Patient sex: F
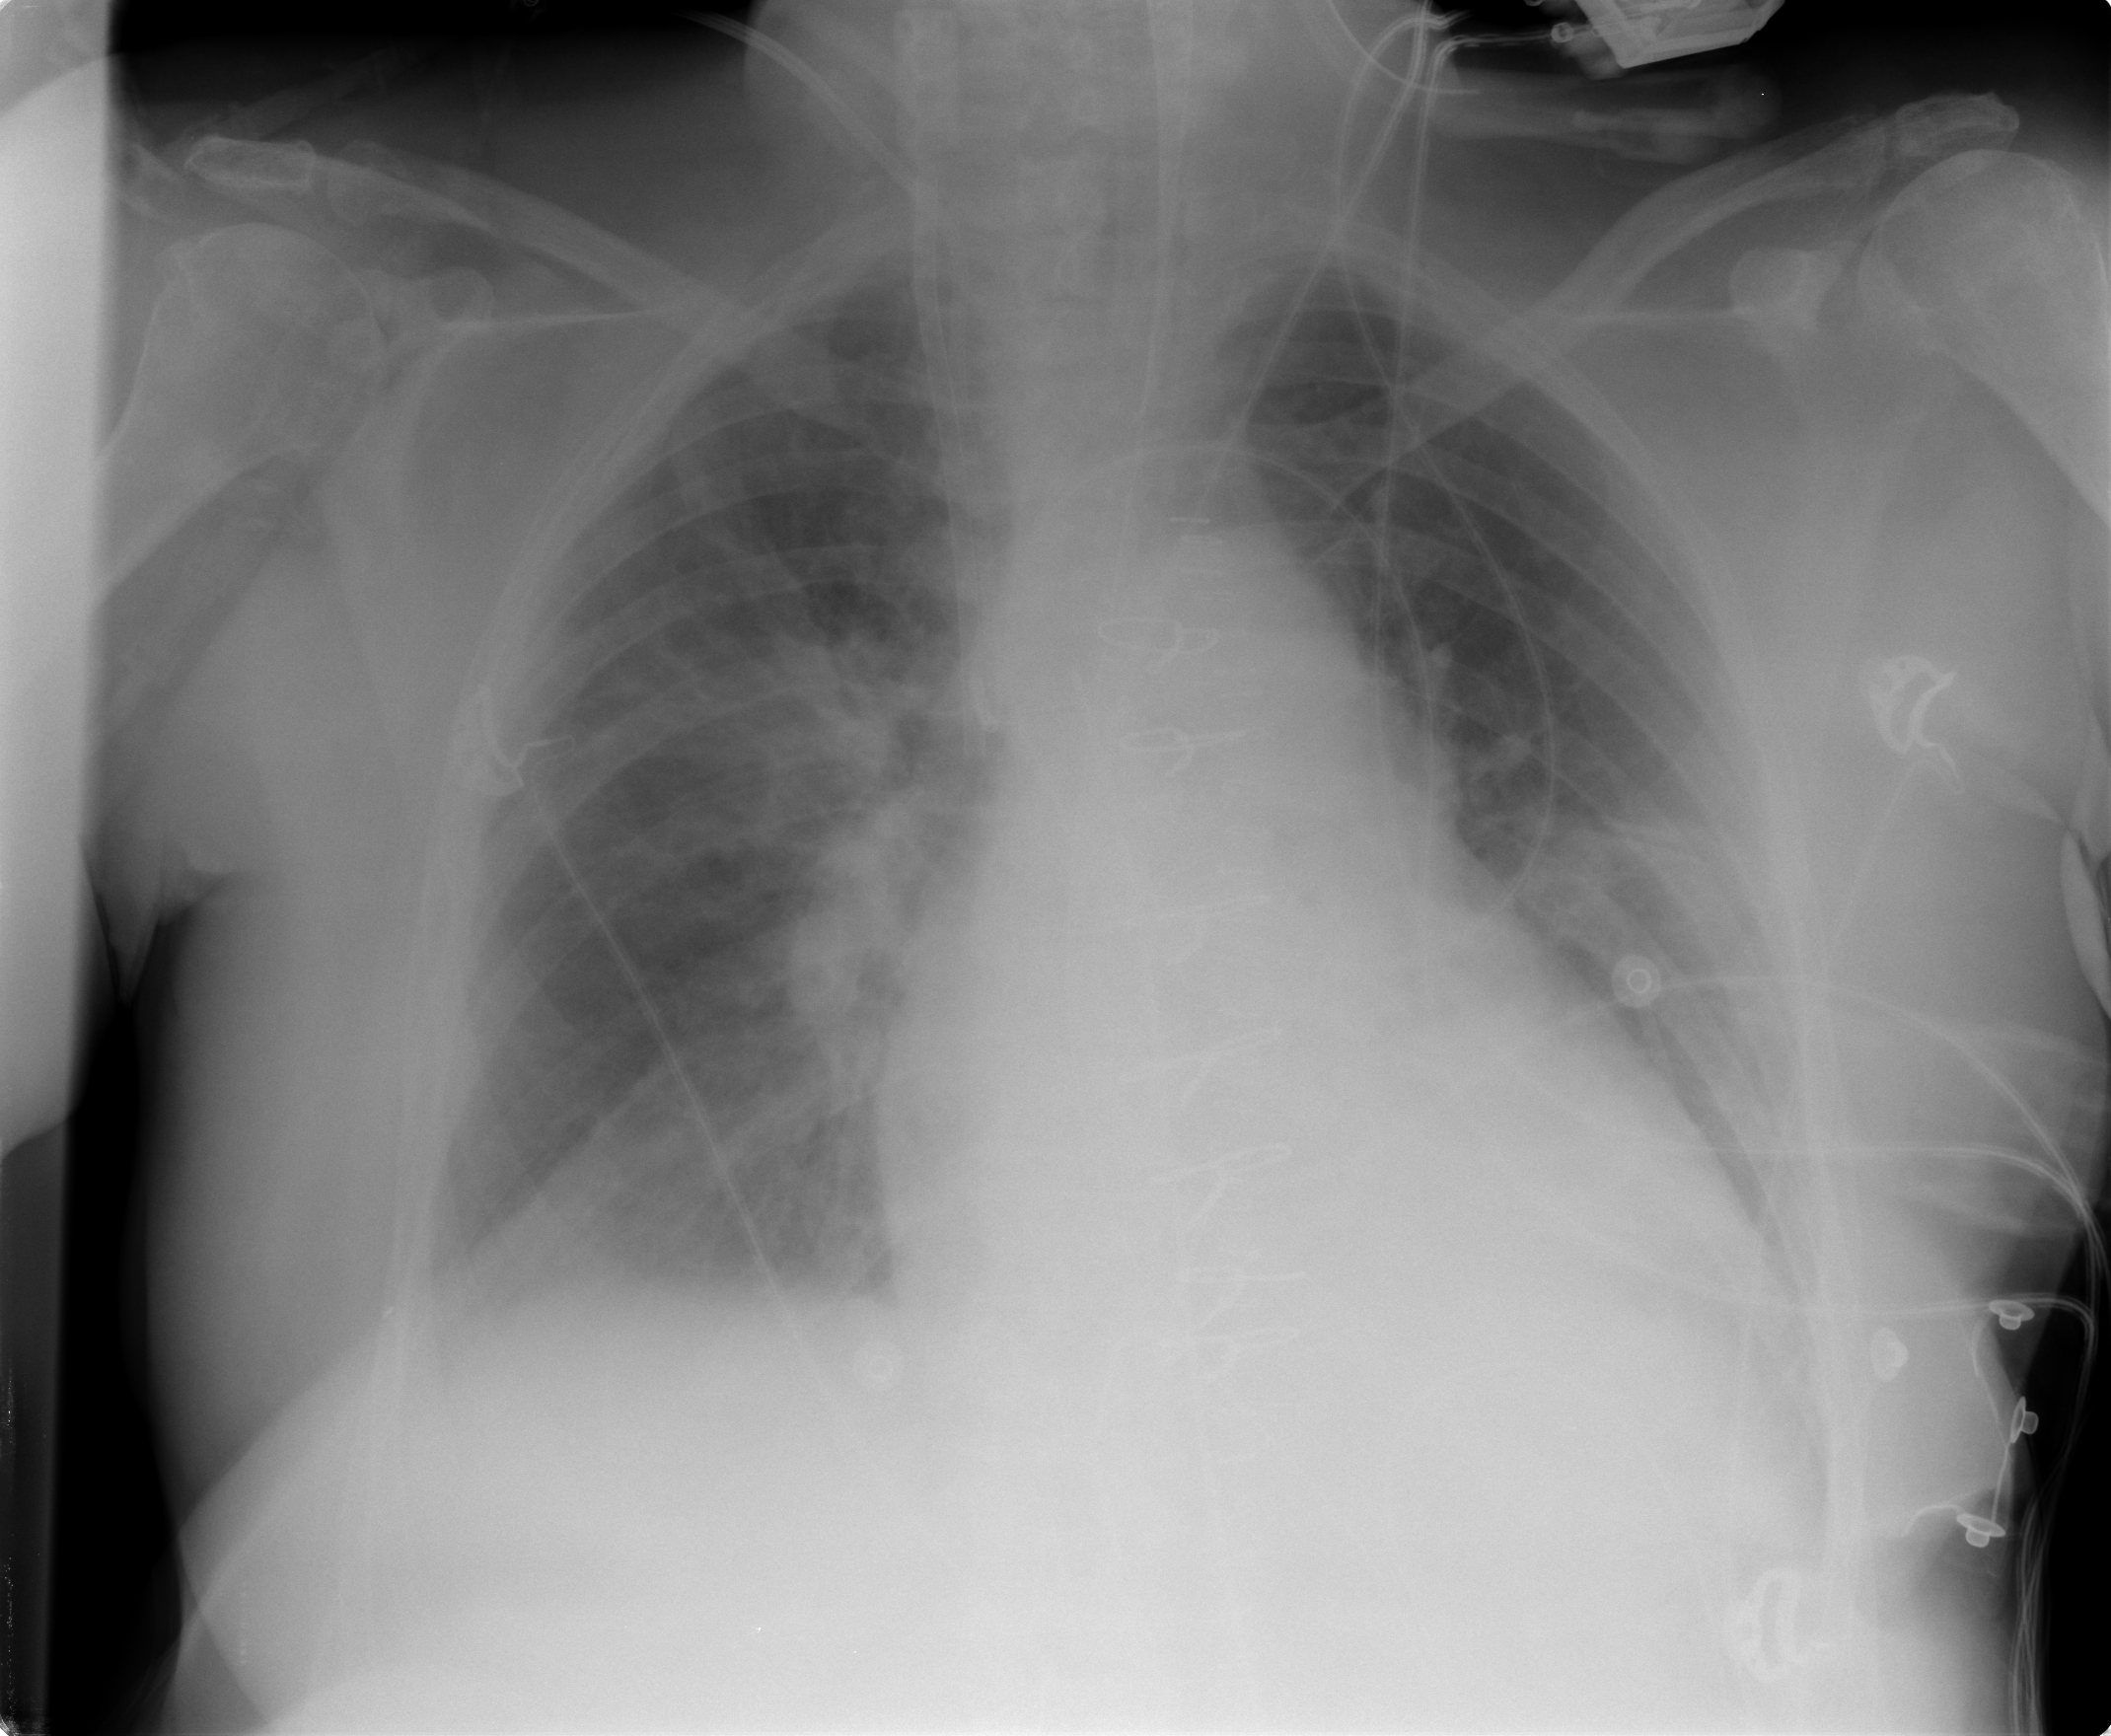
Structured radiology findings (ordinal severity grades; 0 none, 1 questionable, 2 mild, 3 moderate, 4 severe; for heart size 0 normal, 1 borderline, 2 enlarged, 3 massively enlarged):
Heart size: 3
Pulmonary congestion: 0
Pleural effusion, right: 0
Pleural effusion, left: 1
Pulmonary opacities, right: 2
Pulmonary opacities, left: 0
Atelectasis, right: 1
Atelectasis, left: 1